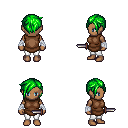
a pixel art fantasy rpg character, female body template, human, dark skin, brown tunic, white pants, green pixie cut hairstyle, white cloth bandages, dagger, four views (front, back, left, right), 2x2 character sprite sheet, small pixel art, hard edges, no anti-aliasing